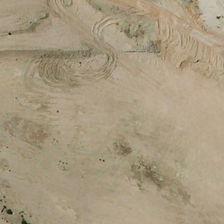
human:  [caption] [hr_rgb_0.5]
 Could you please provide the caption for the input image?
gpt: it is a piece of yellow bareland .

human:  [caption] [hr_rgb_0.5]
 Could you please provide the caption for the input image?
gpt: it is a piece of yellow bareland .

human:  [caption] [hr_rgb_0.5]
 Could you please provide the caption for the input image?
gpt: it is a piece of yellow bareland .

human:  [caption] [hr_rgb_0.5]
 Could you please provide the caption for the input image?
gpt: it is a piece of yellow bareland .

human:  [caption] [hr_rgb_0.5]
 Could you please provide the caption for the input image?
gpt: it is a piece of yellow bareland .